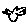
Label: cloud